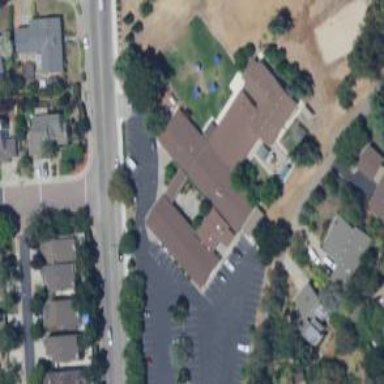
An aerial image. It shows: School building.